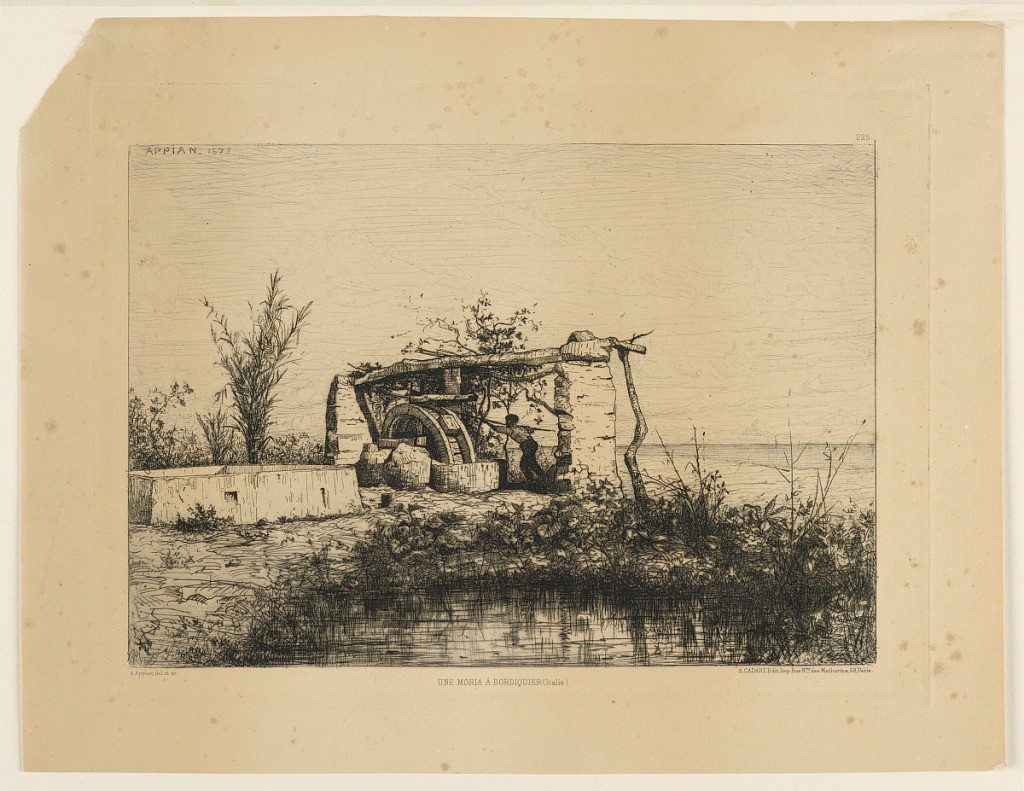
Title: Une Moria à Bordiquier (Italie)
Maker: Adolphe Appian, French, 1818 - 1898
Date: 1873
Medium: Etching on cream paper
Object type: Print
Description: A grindstone, operated by a man, stands on a small spit of land bordered by water.